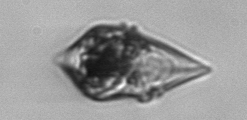
Label: Gyrodinium